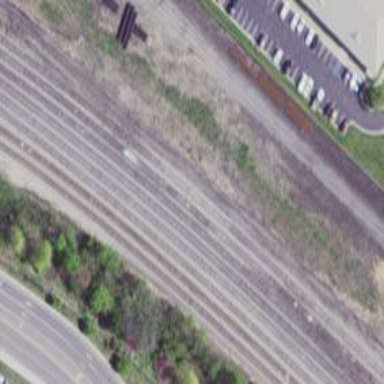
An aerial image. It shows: Railway siding for service.